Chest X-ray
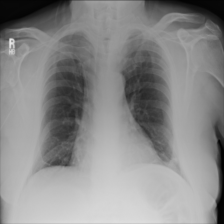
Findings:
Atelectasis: negative
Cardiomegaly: negative
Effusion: negative
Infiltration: negative
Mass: negative
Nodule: negative
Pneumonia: negative
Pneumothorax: negative
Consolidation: negative
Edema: negative
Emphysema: negative
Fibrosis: negative
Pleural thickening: negative
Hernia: negative